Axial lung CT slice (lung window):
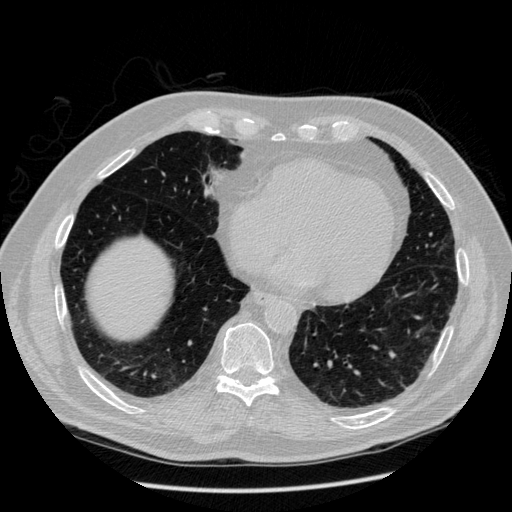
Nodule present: no